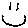
Label: smiley face